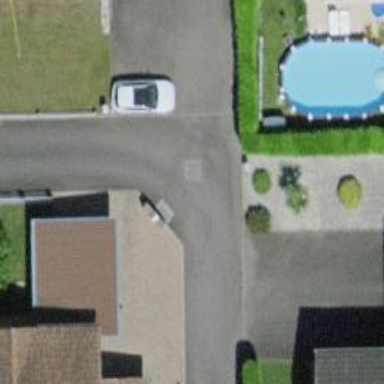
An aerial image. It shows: Living street.